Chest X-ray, PA view. Patient: 46 years old, sex M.
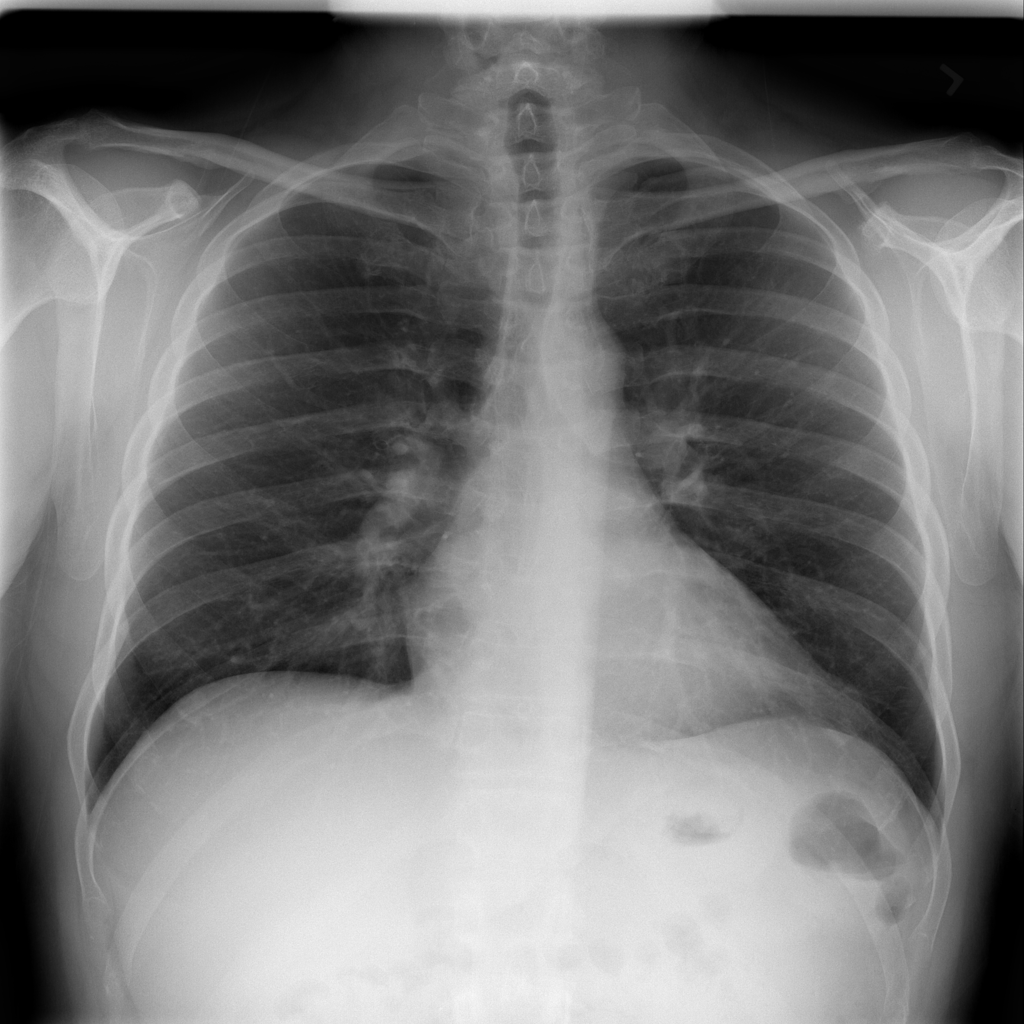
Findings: No Finding